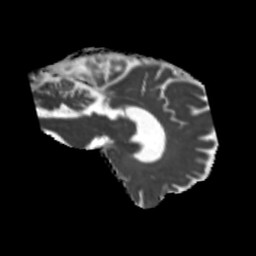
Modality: MD
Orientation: sagittal
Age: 70
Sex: male
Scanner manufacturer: siemens
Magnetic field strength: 3 T
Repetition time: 5.25 s
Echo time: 0.08 s